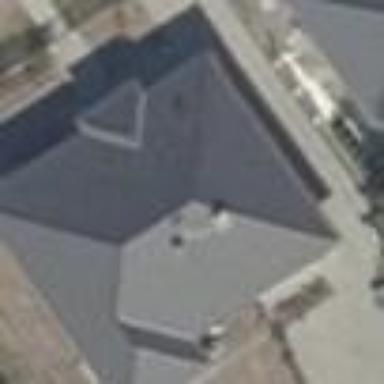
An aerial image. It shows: Hipped roof house.